Field crop: maize
Growth stage: 2
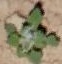
Species: chenopodium